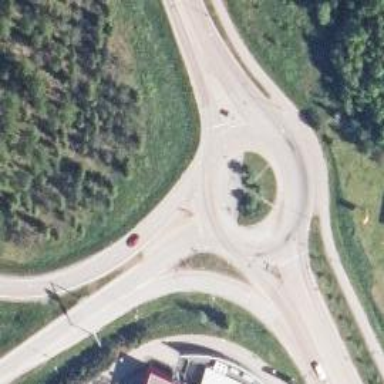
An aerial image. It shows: Asphalt road designated as trunk highway that features roundabout.